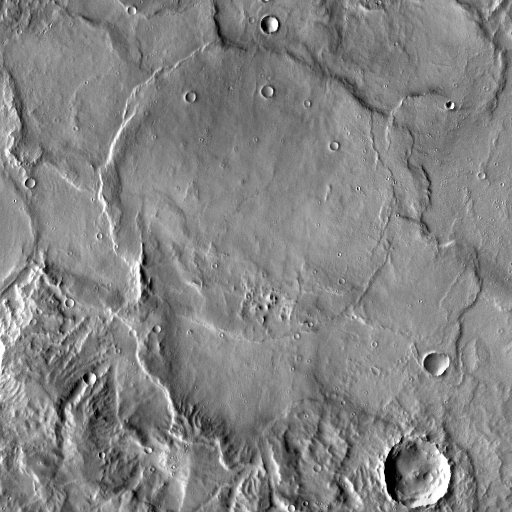
Crater classes present: Background, Other, Layered, Secondary